Field crop: maize
Growth stage: 2
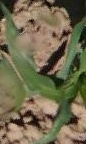
Species: maize